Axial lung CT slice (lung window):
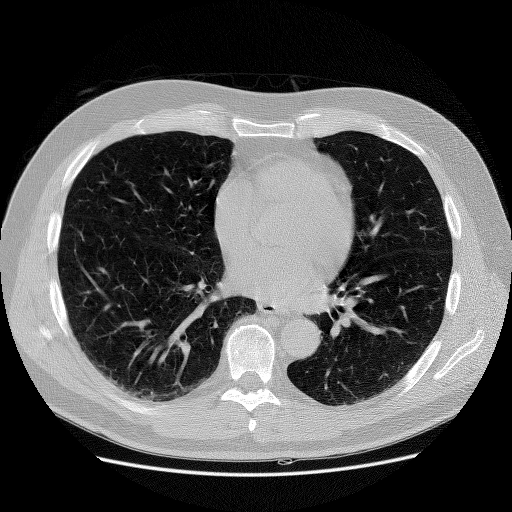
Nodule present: no